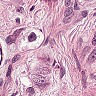
Metastatic tissue present: yes